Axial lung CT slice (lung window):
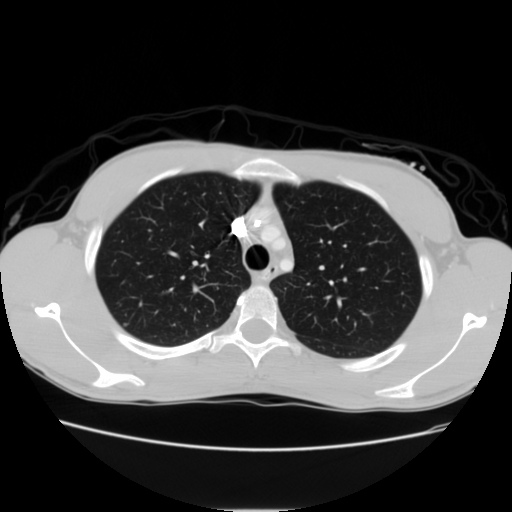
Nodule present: no